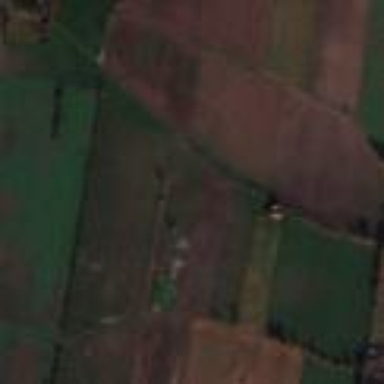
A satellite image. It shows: View of farmland.